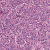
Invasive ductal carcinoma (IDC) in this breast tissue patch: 1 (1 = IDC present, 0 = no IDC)